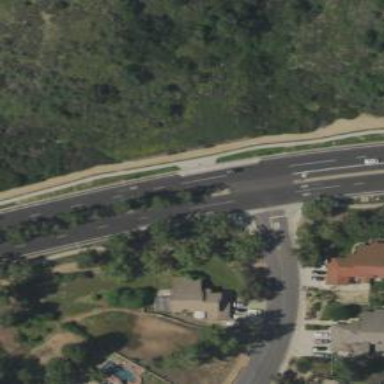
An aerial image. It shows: Cycleway.